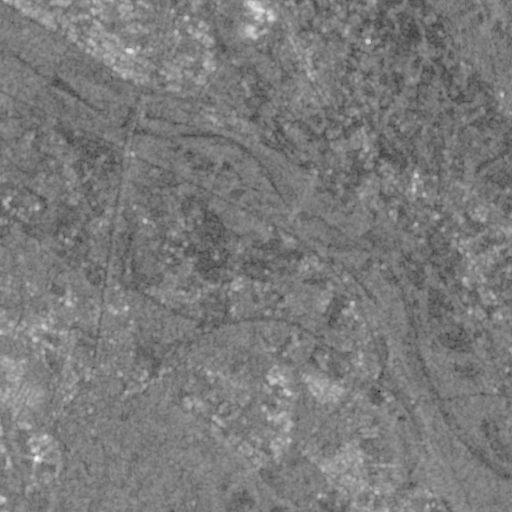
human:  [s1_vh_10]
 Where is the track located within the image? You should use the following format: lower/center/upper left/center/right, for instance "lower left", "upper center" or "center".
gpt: The track is located in the upper left of the image.
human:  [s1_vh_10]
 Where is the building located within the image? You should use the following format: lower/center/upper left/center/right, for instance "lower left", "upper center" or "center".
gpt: There is no building in the image.

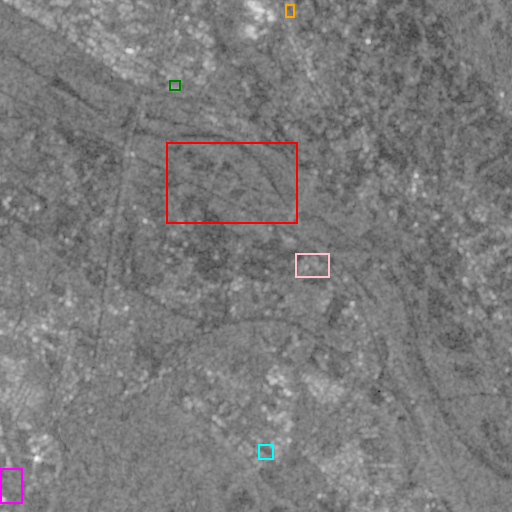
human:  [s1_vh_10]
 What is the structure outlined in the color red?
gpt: The structure outlined in red is a crop field.
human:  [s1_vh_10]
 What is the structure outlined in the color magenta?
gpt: The structure outlined in magenta is a park.
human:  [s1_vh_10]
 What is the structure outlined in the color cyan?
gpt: The structure outlined in cyan is a parking lot.
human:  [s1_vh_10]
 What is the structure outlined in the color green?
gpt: The structure outlined in green is a power substation.
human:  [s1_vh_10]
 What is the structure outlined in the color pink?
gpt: The structure outlined in pink is a quarry.
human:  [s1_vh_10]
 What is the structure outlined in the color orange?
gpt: The structure outlined in orange is a track.
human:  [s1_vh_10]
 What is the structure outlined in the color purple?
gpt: There is no purple outline.